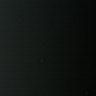
Metastatic tissue present: no